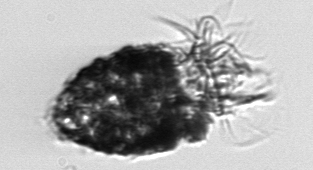
Label: Stenosemella_pacifica